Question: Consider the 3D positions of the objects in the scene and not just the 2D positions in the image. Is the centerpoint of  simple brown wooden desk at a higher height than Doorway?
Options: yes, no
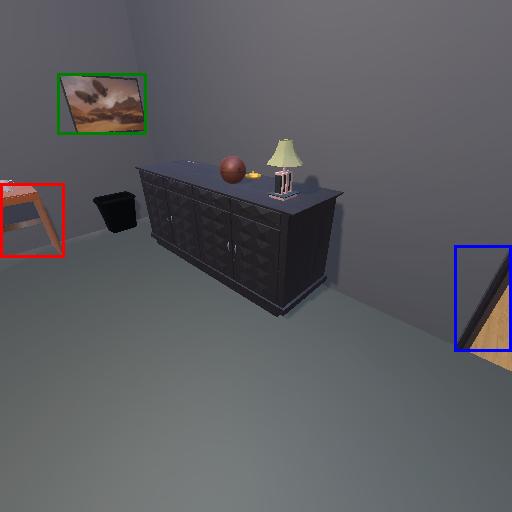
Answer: yes